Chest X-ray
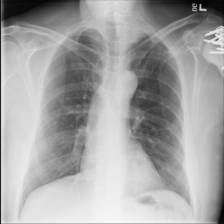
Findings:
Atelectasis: negative
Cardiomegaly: negative
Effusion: negative
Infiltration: negative
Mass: negative
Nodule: negative
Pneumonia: negative
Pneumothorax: negative
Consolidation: negative
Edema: negative
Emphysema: negative
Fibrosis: negative
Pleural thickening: negative
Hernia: negative